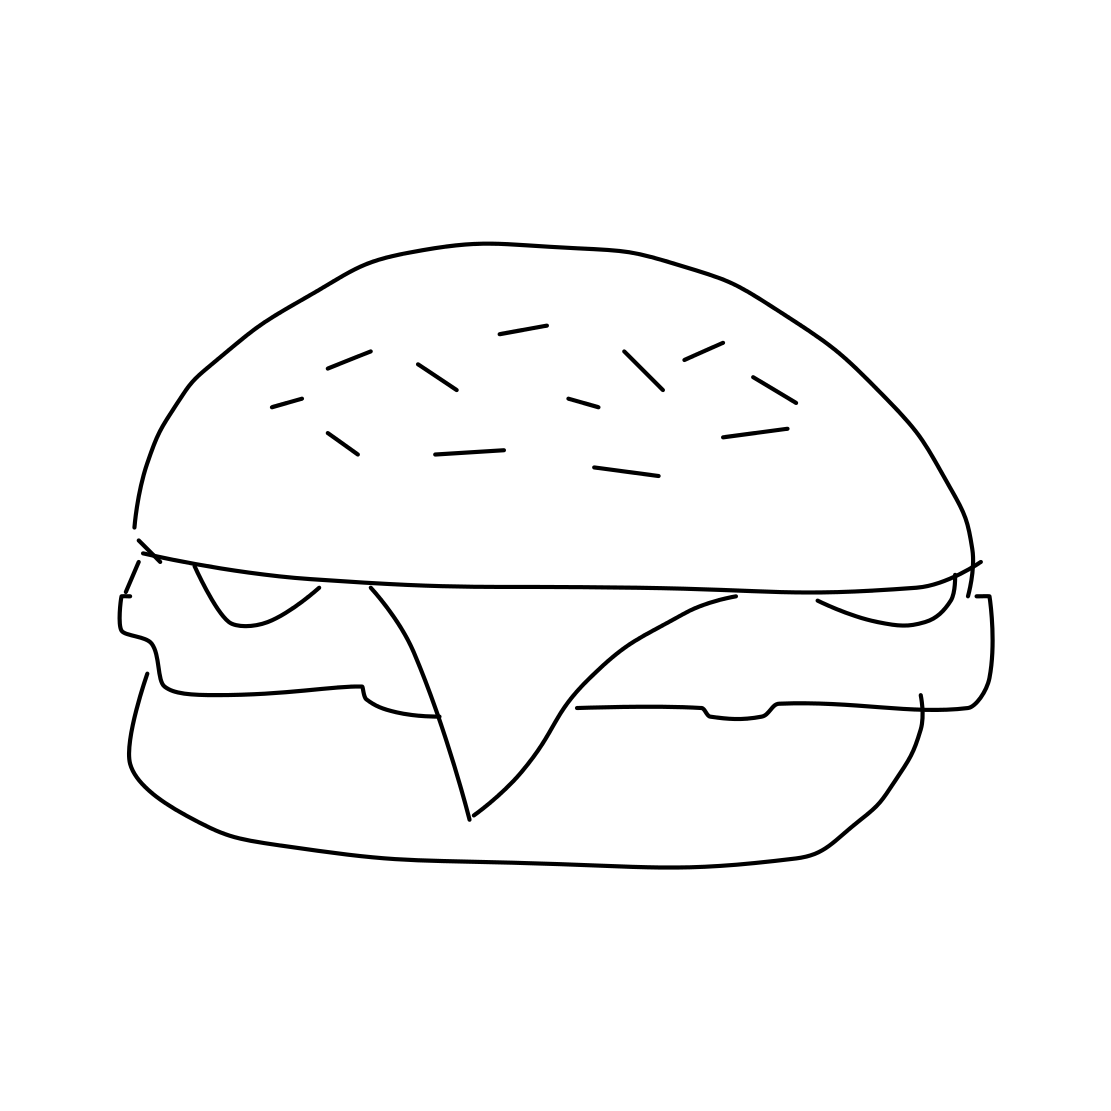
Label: hamburger